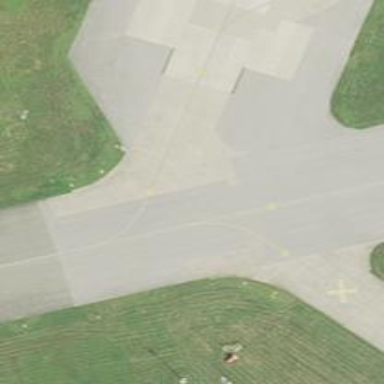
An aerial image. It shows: View of taxiway at the airport.